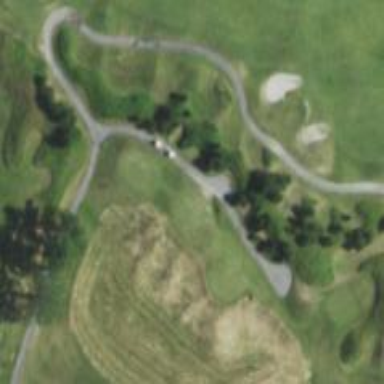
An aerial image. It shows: Service road used as golf cart path.